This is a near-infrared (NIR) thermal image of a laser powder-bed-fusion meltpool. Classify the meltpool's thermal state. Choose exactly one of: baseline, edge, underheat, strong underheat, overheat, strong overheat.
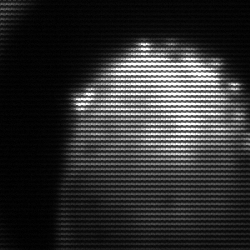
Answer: edge